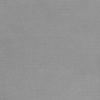
Label: dusty